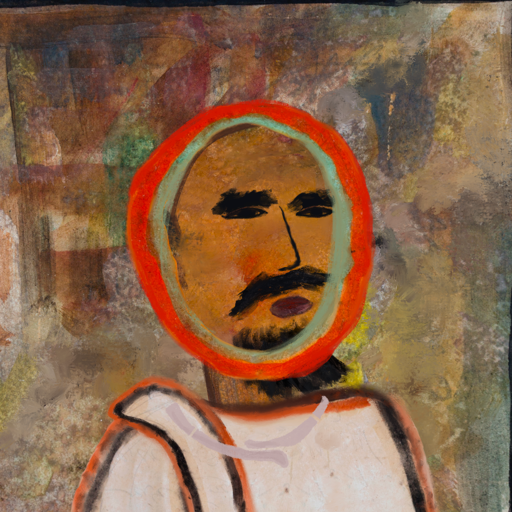
Background: Mosgoul, Head And Neck Side: Pipe, Face Side: Mosgoul, Bust: Roy_Bahadur, Hair Side: Sisters, Head Accessory: Blank, Second Necklace: Blank, Necklace: Hypocrite_2, Baby: Blank